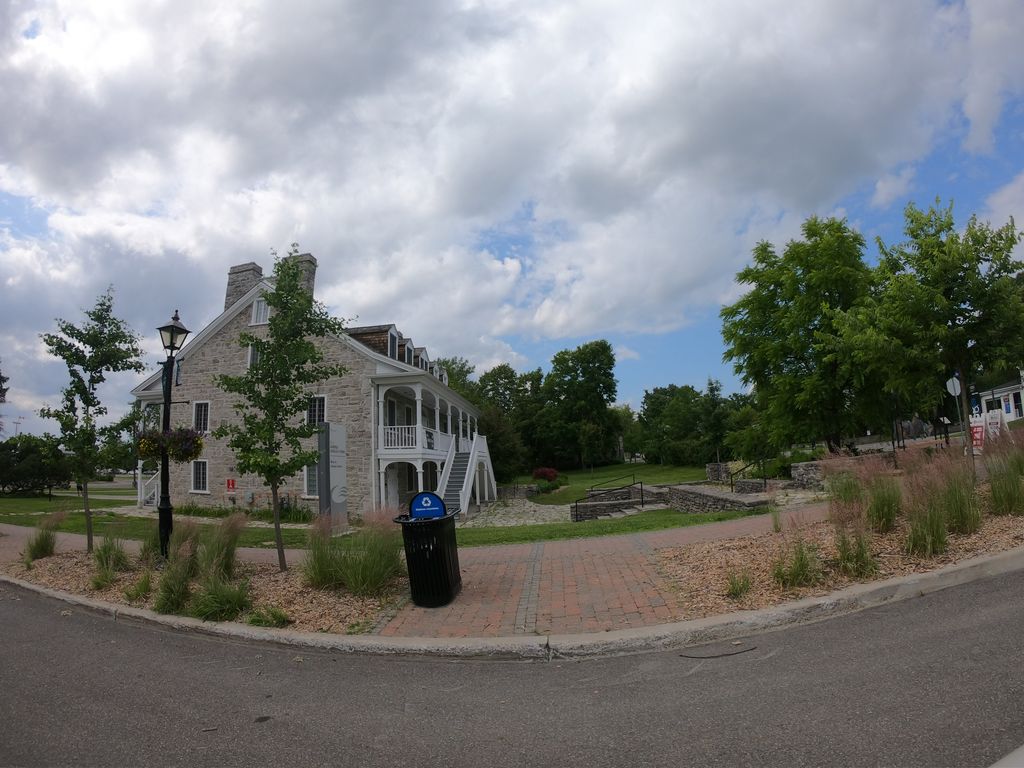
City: ottawa-gatineau